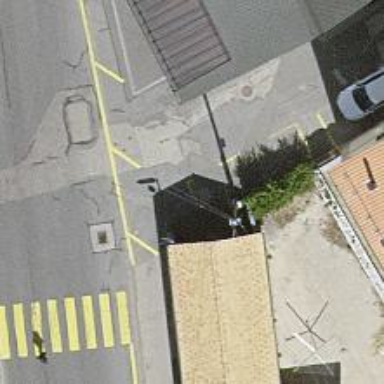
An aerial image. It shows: Marked crossing on the road.